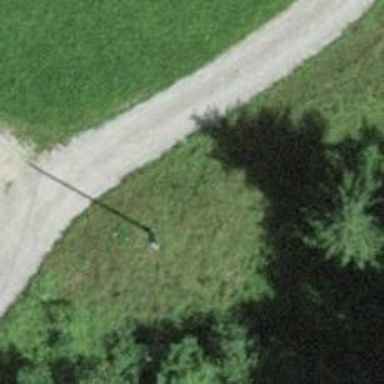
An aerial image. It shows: Minor power line.